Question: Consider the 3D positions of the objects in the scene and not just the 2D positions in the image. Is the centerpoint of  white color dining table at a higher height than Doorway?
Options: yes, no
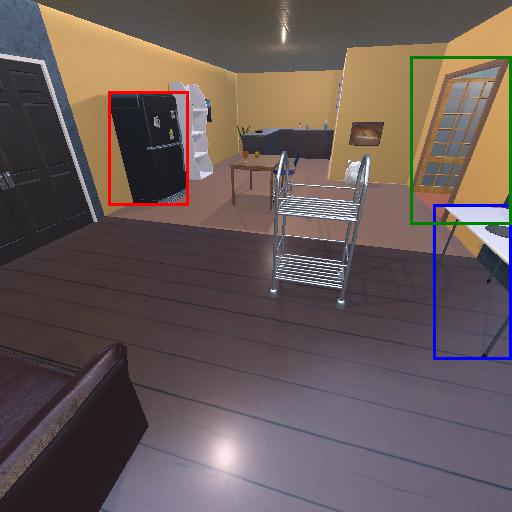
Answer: yes